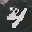
Label: 4